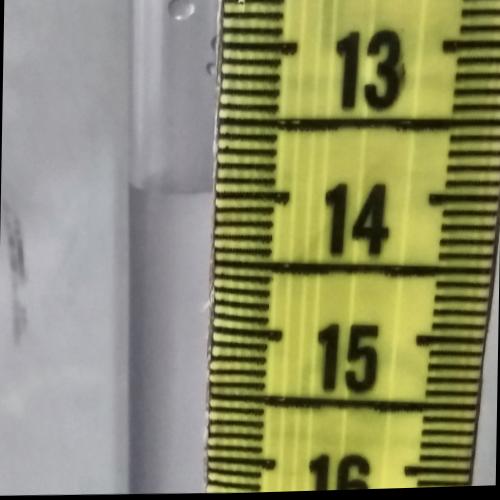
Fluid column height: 14.0 cm